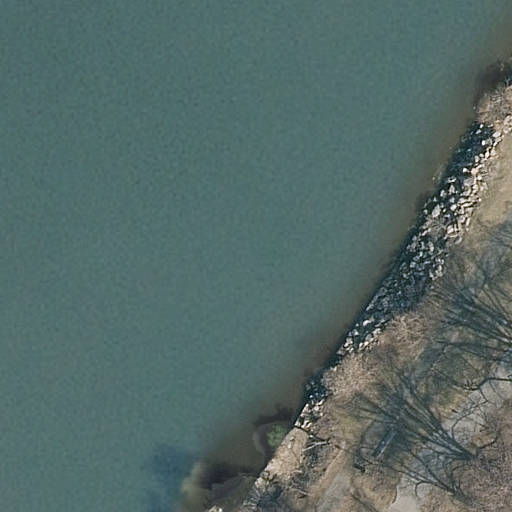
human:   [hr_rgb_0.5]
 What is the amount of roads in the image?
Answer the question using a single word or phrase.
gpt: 2

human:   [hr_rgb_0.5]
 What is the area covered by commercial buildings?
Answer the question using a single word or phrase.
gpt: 0m2

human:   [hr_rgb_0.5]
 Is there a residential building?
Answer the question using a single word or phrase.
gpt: no

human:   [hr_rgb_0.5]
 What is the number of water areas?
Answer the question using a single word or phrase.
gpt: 1

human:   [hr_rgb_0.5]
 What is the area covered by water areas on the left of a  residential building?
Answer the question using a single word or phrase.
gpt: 0m2

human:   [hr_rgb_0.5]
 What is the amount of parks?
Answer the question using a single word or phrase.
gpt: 1

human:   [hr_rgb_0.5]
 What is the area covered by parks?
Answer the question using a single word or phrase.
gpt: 8848m2

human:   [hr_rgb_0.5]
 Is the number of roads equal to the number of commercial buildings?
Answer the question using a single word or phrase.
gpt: no

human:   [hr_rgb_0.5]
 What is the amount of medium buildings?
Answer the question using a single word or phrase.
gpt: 0

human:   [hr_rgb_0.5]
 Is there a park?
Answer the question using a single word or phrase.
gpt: yes

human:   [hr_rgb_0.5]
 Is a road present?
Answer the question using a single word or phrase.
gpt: yes

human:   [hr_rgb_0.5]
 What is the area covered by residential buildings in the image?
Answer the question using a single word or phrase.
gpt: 0m2

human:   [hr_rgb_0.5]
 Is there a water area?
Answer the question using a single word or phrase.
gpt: yes

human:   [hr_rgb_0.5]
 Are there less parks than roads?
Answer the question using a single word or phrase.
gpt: yes

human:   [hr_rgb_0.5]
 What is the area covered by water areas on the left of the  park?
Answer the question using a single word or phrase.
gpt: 0m2

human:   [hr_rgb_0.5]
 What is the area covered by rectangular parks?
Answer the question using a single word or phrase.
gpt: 8848m2

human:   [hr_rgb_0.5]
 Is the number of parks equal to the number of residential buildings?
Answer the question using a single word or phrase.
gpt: no

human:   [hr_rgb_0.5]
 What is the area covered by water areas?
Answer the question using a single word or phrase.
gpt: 8232m2

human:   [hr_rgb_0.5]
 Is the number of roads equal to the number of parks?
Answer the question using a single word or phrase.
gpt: no

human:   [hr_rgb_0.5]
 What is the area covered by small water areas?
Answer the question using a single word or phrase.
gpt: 0m2

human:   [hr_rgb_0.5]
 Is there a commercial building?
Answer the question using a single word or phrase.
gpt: no

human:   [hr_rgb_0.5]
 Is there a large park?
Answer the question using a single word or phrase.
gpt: yes

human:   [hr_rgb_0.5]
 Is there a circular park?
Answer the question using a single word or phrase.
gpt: no

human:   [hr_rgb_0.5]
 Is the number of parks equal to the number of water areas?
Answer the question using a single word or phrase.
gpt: yes

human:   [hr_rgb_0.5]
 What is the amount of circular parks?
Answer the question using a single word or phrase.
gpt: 0

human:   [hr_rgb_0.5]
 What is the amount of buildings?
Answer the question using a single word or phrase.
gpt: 0

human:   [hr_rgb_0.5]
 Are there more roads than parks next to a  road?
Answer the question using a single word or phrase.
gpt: yes

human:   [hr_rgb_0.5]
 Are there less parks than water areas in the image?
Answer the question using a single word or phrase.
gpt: no

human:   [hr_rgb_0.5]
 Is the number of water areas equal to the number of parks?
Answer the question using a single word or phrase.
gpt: yes

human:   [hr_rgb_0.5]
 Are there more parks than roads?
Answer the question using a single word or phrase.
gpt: no

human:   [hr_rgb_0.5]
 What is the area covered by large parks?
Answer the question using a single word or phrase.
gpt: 8848m2

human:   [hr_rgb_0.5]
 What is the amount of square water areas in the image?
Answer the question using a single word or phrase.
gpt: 0

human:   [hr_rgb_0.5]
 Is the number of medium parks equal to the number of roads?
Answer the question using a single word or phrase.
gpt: no

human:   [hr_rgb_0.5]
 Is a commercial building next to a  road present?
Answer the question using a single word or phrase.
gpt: no

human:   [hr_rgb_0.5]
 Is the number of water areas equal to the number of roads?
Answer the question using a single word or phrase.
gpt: no

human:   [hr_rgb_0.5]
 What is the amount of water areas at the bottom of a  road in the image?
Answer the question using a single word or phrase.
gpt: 0

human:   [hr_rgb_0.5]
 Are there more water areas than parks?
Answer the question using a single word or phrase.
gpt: no

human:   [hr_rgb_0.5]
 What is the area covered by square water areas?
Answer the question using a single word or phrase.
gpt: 0m2

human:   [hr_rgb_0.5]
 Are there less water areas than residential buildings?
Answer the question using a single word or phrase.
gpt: no

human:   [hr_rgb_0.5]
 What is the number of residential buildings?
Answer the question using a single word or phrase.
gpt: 0

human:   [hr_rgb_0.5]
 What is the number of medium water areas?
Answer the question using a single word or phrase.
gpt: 0

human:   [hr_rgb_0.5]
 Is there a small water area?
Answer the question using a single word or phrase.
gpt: no

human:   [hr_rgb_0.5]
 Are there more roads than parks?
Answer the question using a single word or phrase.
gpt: yes

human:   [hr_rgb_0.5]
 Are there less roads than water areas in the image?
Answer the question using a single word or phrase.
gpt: no

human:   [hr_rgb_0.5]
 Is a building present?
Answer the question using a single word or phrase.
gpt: no

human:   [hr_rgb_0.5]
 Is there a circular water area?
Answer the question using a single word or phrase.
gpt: no

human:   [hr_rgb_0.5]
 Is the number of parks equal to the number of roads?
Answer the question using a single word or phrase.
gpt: no

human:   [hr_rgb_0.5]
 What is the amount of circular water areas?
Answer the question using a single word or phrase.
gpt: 0

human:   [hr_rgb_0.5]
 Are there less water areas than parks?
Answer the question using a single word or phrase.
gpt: no

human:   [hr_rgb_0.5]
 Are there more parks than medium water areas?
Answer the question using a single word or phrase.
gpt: yes

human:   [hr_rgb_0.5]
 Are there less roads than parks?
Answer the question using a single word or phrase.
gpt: no

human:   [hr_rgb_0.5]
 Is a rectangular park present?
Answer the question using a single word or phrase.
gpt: yes

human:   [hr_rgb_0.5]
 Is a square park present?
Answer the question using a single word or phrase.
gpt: no

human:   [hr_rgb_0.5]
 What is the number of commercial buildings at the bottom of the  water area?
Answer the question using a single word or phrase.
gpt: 0

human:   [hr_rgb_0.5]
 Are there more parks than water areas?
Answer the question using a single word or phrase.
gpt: no

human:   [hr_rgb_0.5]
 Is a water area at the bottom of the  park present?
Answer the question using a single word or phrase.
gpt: no

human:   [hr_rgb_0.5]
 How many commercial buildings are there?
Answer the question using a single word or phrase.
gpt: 0

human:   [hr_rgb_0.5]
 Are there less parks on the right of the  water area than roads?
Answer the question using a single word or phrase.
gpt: yes

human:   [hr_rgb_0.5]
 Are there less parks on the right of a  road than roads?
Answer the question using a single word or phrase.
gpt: yes

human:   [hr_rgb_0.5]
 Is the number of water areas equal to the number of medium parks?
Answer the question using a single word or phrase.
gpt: no

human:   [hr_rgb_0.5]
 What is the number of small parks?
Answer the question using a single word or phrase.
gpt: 0

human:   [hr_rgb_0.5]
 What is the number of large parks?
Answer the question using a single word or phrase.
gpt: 1

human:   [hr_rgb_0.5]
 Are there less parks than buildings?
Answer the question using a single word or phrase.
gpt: no

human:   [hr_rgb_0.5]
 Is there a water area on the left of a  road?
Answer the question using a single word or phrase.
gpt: no